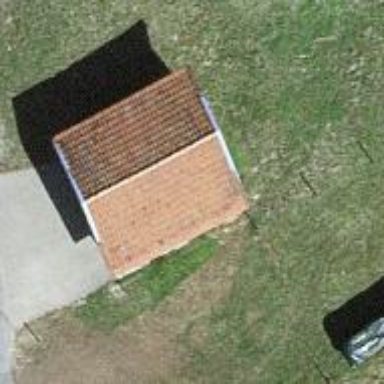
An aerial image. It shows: Group of garages.